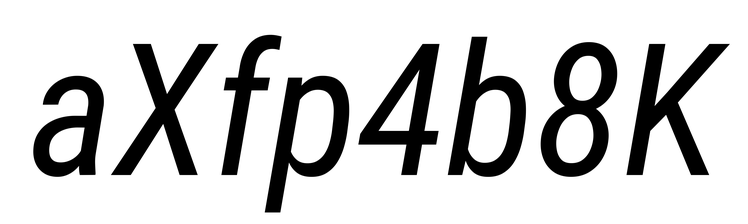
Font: Roboto-Italic_Condensed_Italic